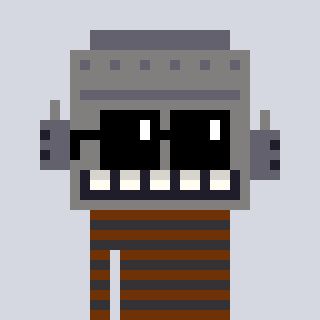
a pixel art character with square black sunglasses, a robot-shaped head and a grayscale-colored body on a cool background